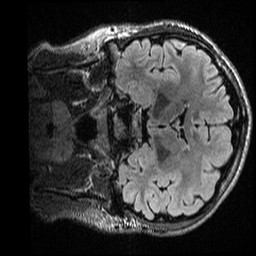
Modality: T2w
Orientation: coronal
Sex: male
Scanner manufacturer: ge
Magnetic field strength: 3 T
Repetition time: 6 s
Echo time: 0.1287 s